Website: macys
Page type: account-selection
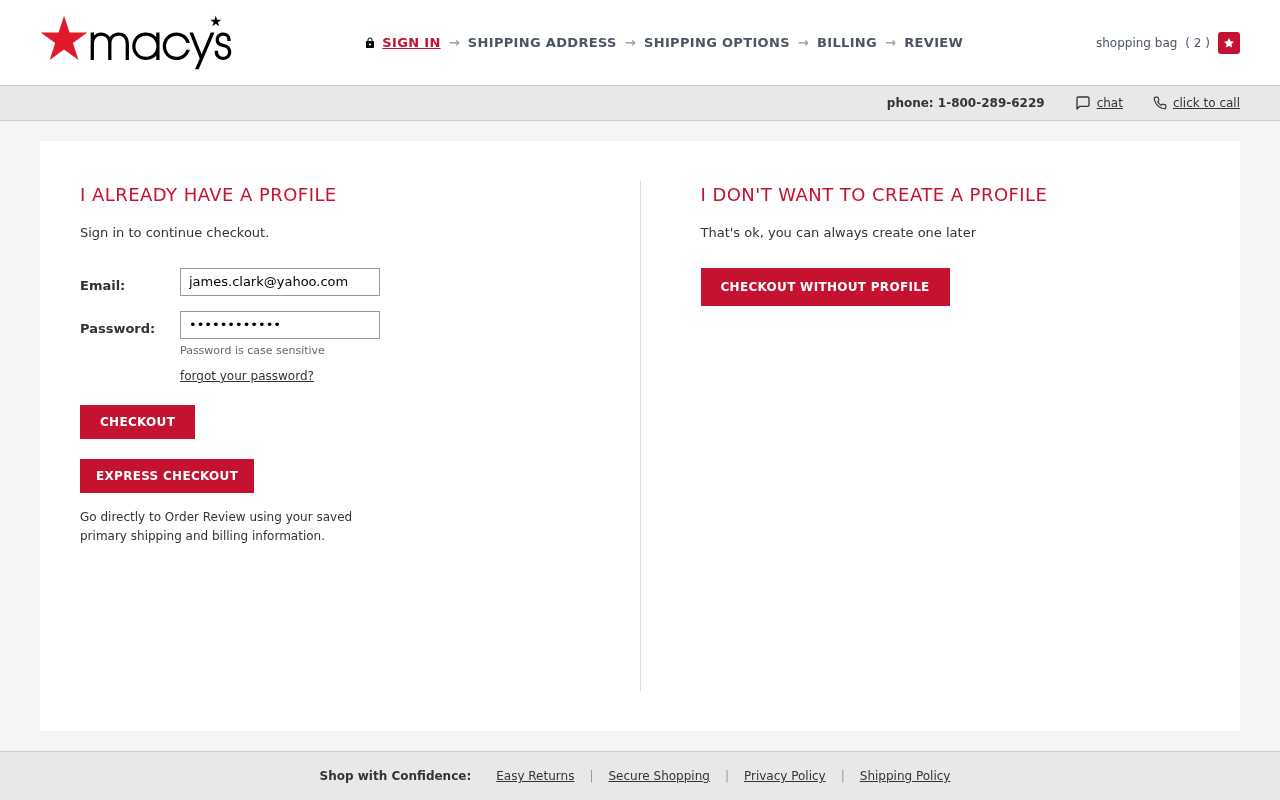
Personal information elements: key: PII_EMAIL
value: james.clark@yahoo.com
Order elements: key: ORDER_NUM_ITEMS
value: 2